Interaction volume radius: 5 \u00c5
Interaction volume height: 15 \u00c5
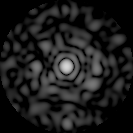
Disorder parameter: 0.8543